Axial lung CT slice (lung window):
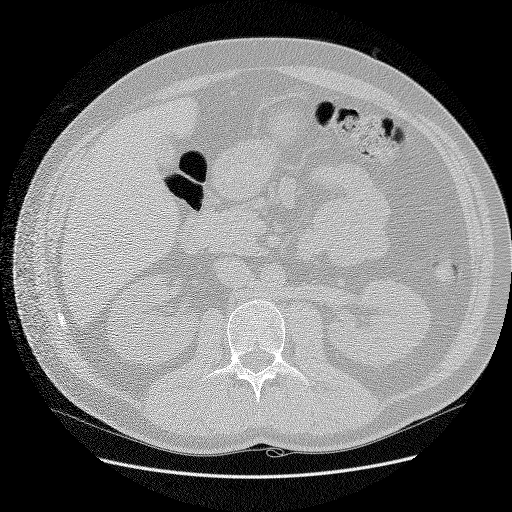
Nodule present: no